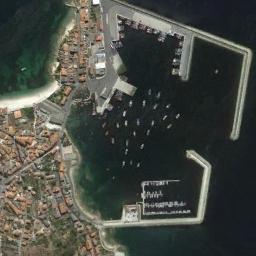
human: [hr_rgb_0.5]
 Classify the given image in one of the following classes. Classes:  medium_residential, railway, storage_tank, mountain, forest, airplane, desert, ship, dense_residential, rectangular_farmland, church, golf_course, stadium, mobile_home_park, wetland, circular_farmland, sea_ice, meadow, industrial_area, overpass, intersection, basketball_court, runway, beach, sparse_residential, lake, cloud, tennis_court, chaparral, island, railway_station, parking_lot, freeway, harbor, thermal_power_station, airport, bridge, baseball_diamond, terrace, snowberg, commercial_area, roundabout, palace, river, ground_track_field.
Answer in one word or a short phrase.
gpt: harbor